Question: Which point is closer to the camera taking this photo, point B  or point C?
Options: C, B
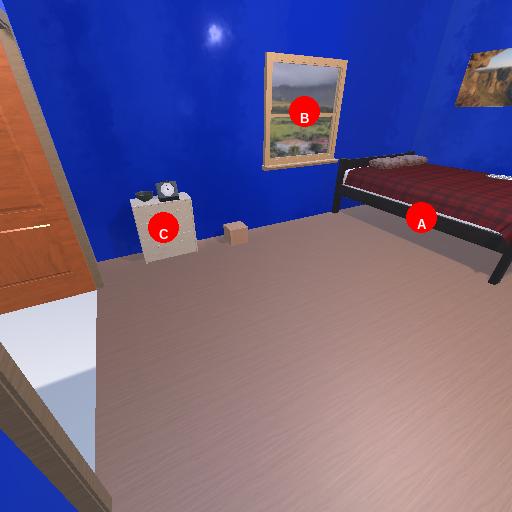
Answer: C